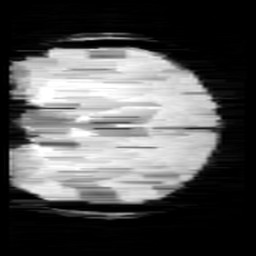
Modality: minIP
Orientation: coronal
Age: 12
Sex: female
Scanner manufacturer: siemens
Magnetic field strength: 3 T
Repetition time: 0.027 s
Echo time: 0.02 s